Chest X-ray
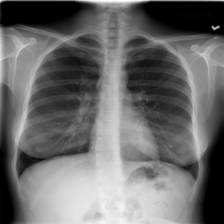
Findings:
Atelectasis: negative
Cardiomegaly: negative
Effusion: negative
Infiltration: negative
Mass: negative
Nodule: negative
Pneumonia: negative
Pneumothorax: negative
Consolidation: negative
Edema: negative
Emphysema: negative
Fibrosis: negative
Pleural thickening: negative
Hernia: negative